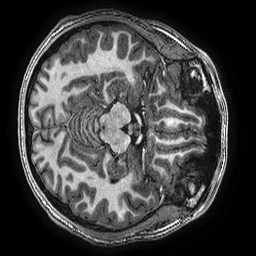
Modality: T1w
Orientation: axial
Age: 18
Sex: male
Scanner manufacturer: ge
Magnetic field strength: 3 T
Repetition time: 0.00766 s
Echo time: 0.003476 s